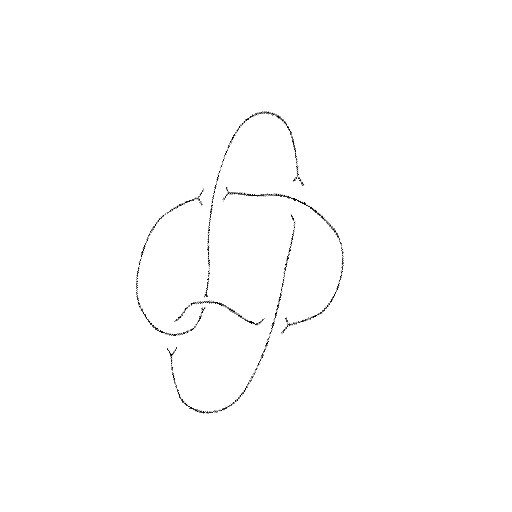
Crossing number: 5